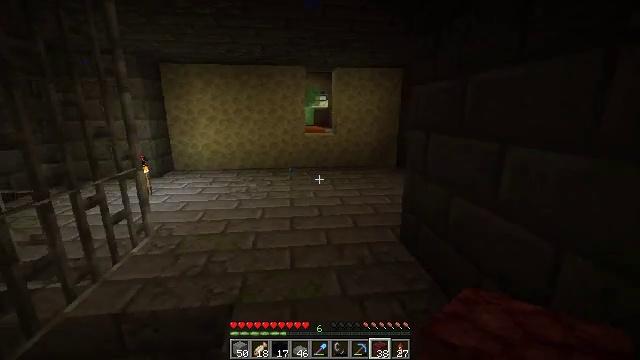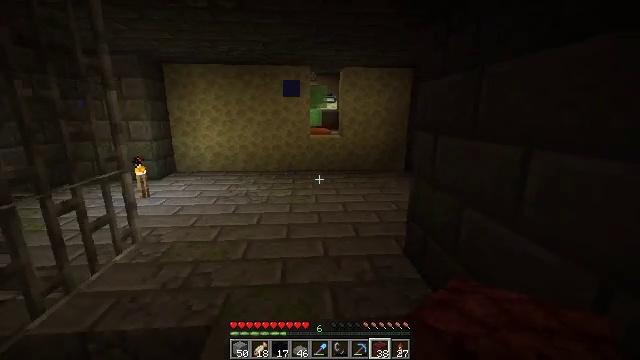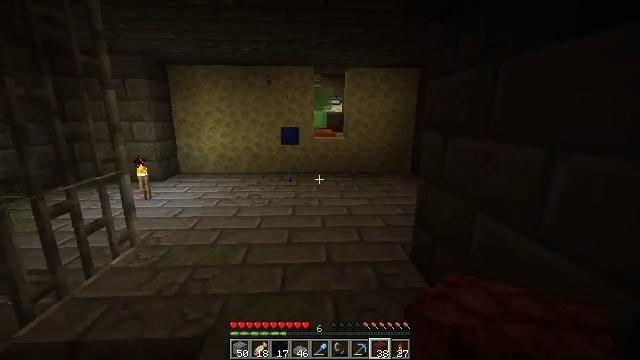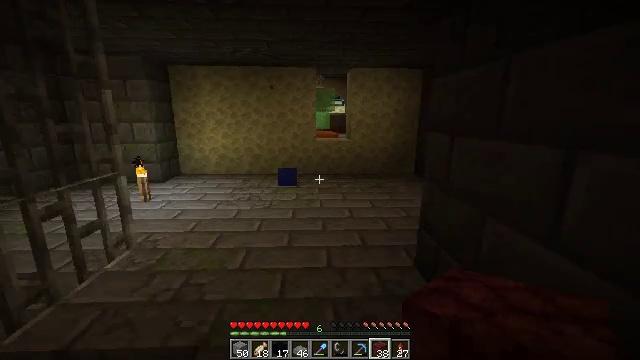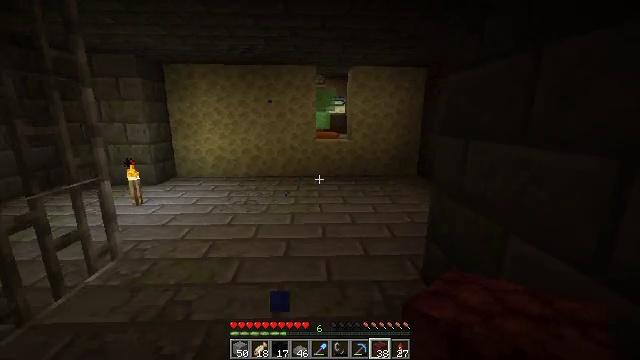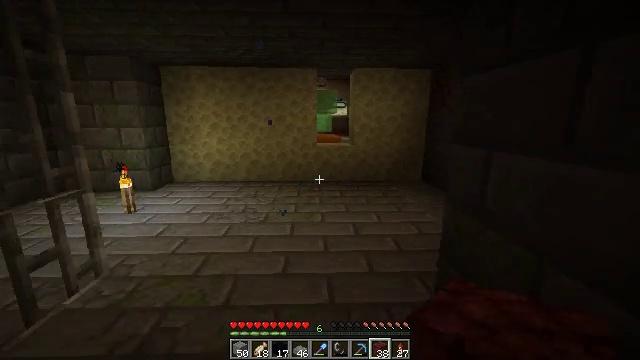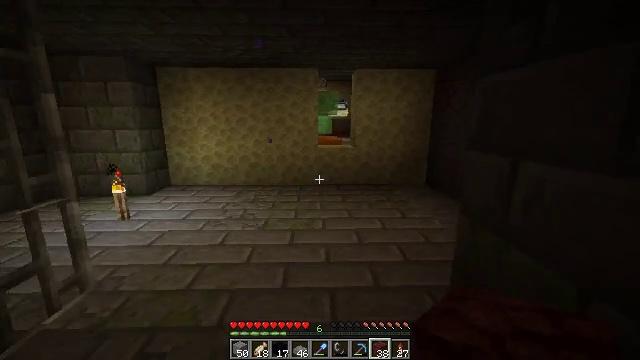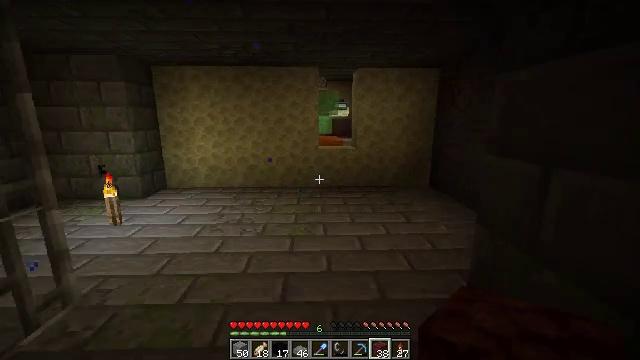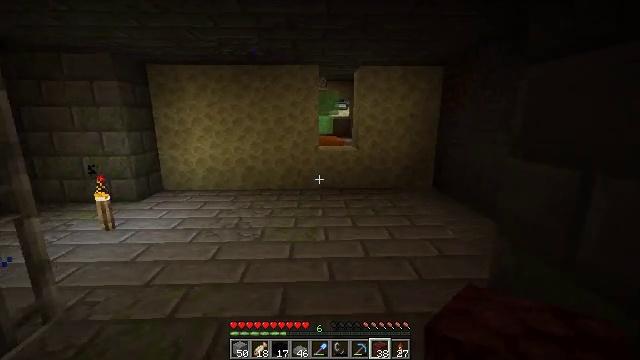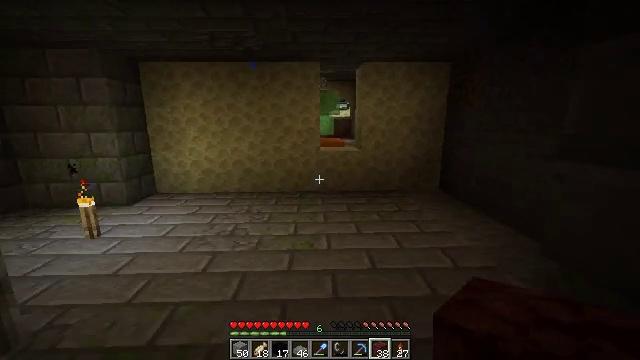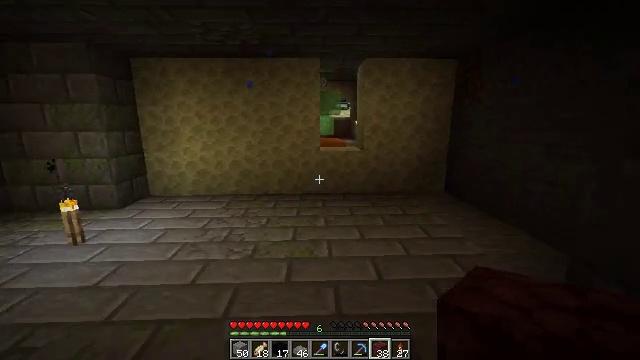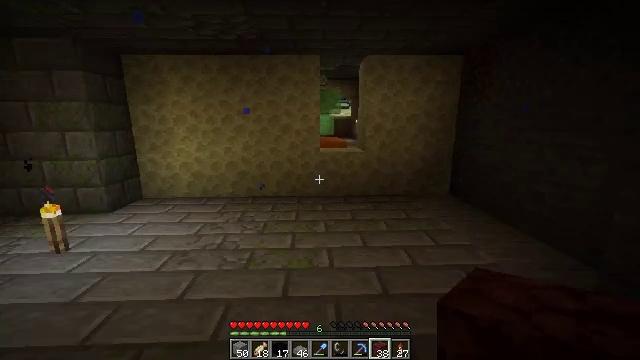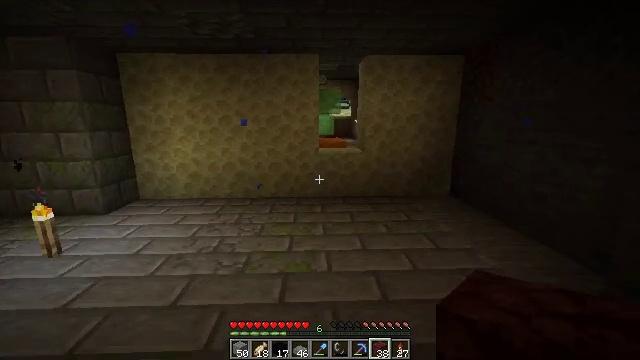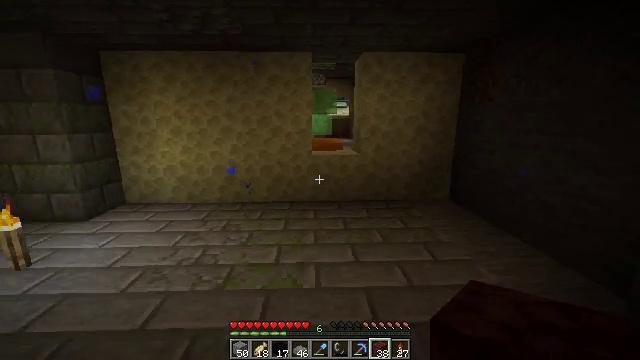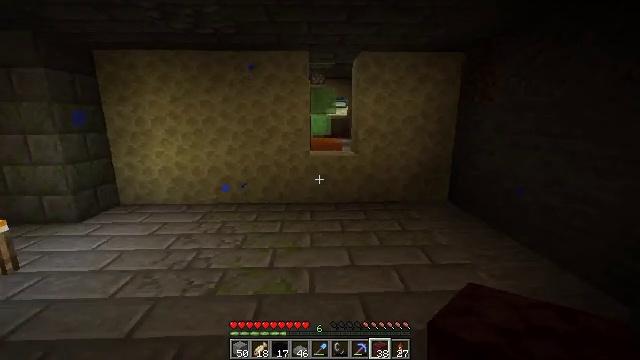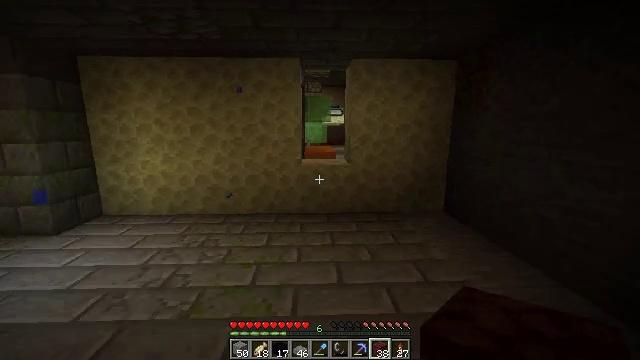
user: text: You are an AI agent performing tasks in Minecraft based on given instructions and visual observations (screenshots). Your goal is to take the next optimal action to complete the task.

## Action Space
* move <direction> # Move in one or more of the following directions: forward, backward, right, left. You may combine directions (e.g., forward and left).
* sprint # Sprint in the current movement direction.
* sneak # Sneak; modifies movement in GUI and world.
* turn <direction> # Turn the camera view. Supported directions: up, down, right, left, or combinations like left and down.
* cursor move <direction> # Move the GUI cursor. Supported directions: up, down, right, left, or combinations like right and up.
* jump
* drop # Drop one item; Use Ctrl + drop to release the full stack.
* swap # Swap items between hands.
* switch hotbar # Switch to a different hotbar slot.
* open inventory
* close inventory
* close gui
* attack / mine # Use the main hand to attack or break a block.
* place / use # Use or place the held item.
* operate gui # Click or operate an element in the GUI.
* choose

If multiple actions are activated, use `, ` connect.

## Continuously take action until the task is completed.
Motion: motion action
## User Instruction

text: Break the blue concrete to collect it.
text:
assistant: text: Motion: move forward, turn left
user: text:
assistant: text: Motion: move forward, turn left
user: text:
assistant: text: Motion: move forward
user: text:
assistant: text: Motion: move forward
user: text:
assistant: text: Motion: move forward
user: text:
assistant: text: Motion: move forward
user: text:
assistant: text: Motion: move forward
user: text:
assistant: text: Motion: move forward
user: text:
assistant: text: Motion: move forward
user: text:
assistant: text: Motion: move forward
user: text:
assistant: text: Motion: move forward
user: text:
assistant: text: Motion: move forward and move right
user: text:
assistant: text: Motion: move forward and move right
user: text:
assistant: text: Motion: move forward and move right
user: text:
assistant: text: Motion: move forward, turn up
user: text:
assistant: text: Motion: move forward, turn right and up
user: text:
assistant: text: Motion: move forward
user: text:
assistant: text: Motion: move forward
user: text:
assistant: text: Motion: move forward
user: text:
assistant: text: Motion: move forward and move right
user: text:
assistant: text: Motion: move forward and move right
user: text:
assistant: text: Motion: move forward
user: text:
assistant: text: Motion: move forward
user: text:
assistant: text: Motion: move forward
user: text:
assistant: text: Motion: move forward, turn left
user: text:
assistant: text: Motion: move forward
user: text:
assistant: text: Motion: move forward, turn left
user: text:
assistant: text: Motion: move forward and move left
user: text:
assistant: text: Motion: move forward and move left
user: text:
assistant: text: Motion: move forward